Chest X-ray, AP view. Patient: 36 years old, sex M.
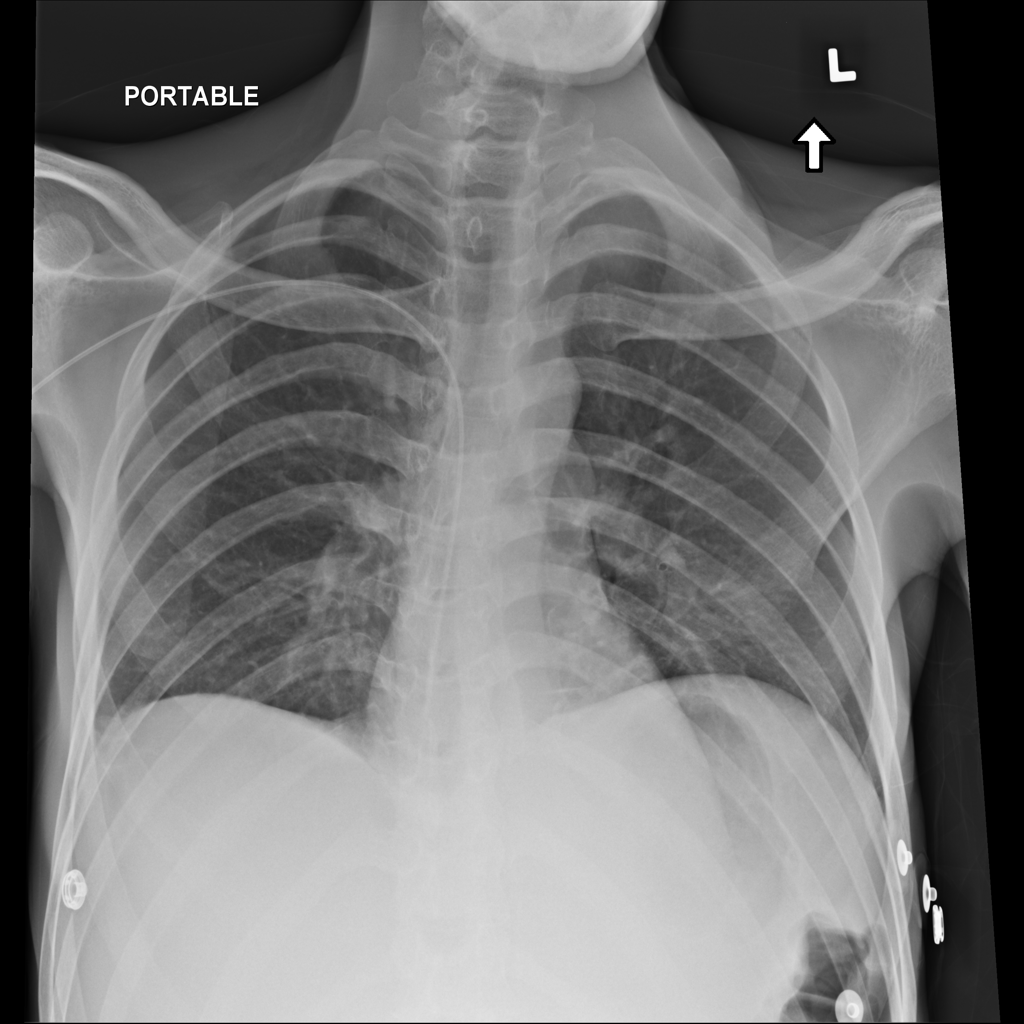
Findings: No Finding